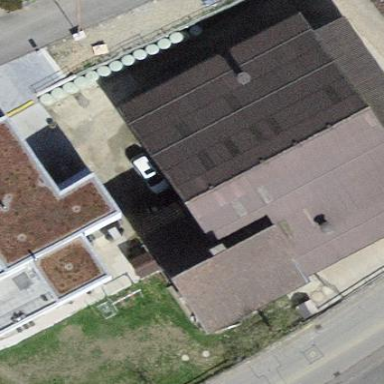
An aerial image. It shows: Building with tile roof.